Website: crate-barrel
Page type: account-selection
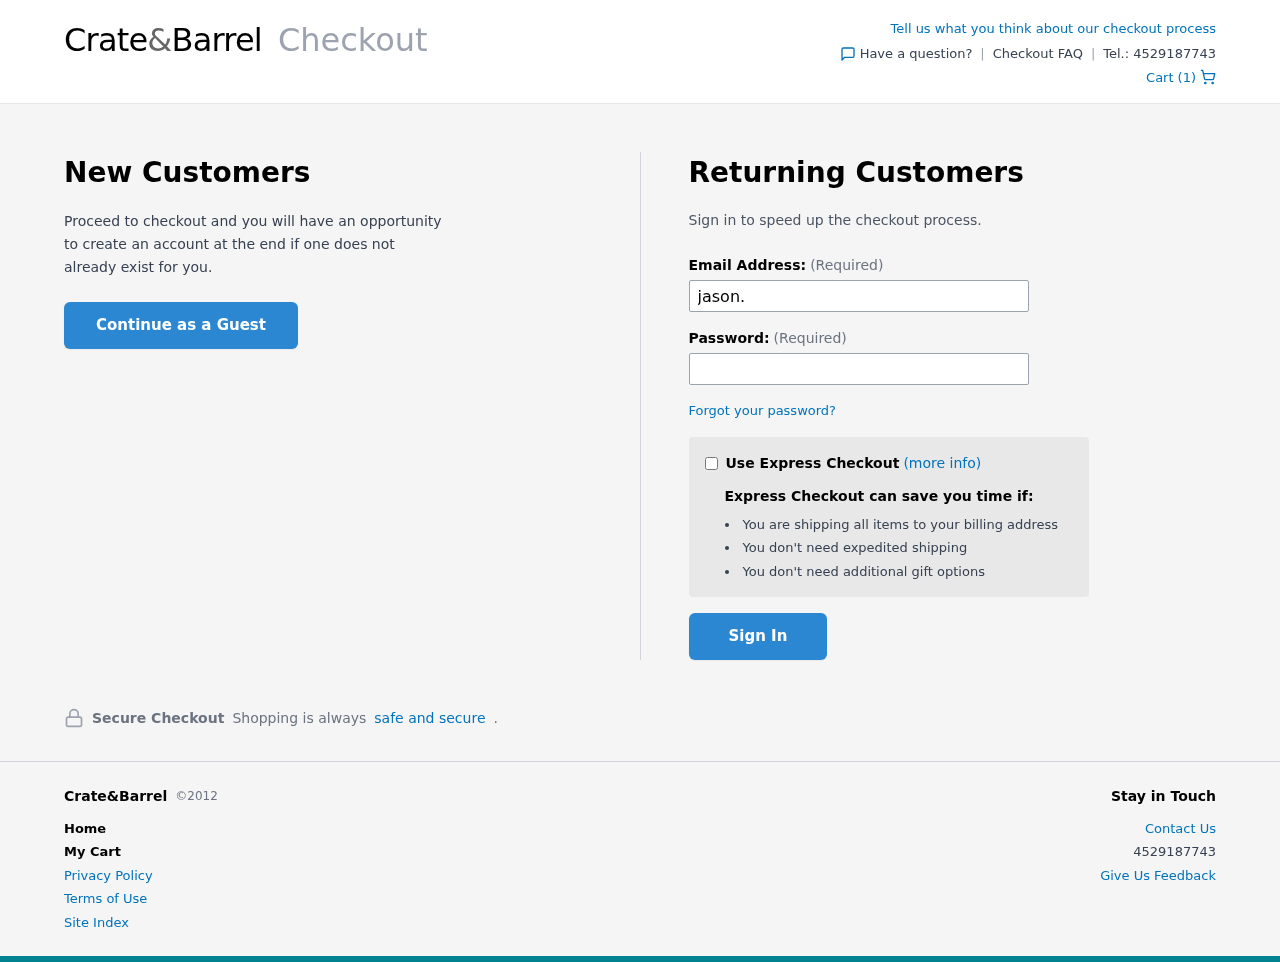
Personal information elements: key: PII_EMAIL
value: jason.walton@yahoo.com
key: PII_PHONE
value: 4529187743
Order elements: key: ORDER_NUM_ITEMS
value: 1